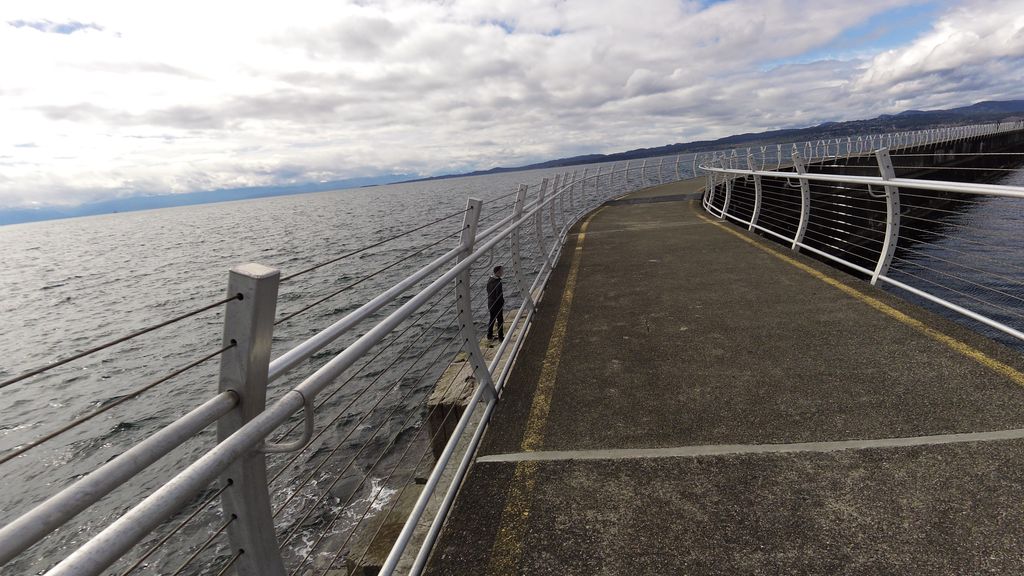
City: victoria